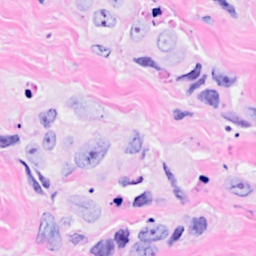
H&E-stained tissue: Breast